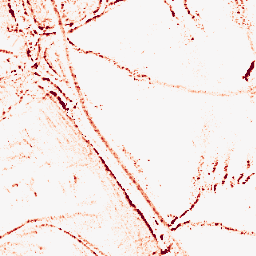
Category: morphological
Decomposition family: morphological_square
Decomposition parameters: operation: opening
size: 5
Upsampling method: sinc_hamming
Upsampling parameters: scale: 4
kernel_size: 4
Upsampling scale: 4